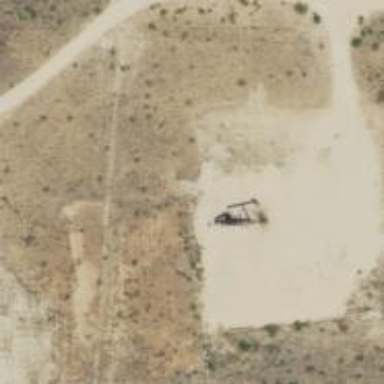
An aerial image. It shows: Petroleum well.